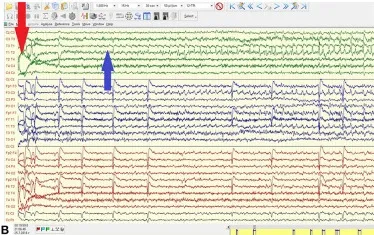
(B) Ictal EEG epoch from the clinical seizure onset (red arrow) demonstrating the evolution of the left temporal ictal discharge consisting of rhythmic SW with an increasing amplitude and a spread mostly to the central region.
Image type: electrography (eeg)